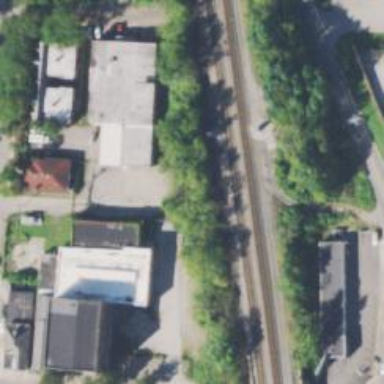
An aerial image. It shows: Railway service station.